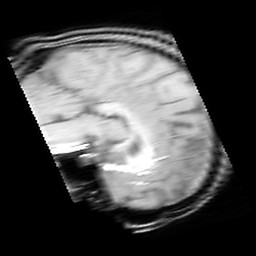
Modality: inplaneT1
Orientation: sagittal
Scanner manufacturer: ge
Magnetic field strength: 3 T
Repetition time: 0.325 s
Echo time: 0.003508 s